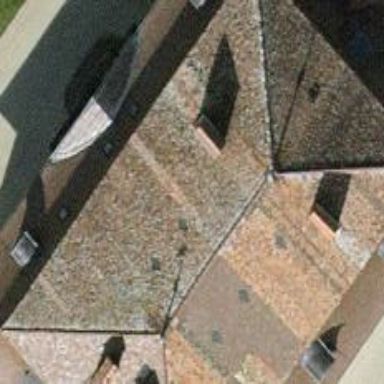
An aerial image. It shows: Historic castle building.